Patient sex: M
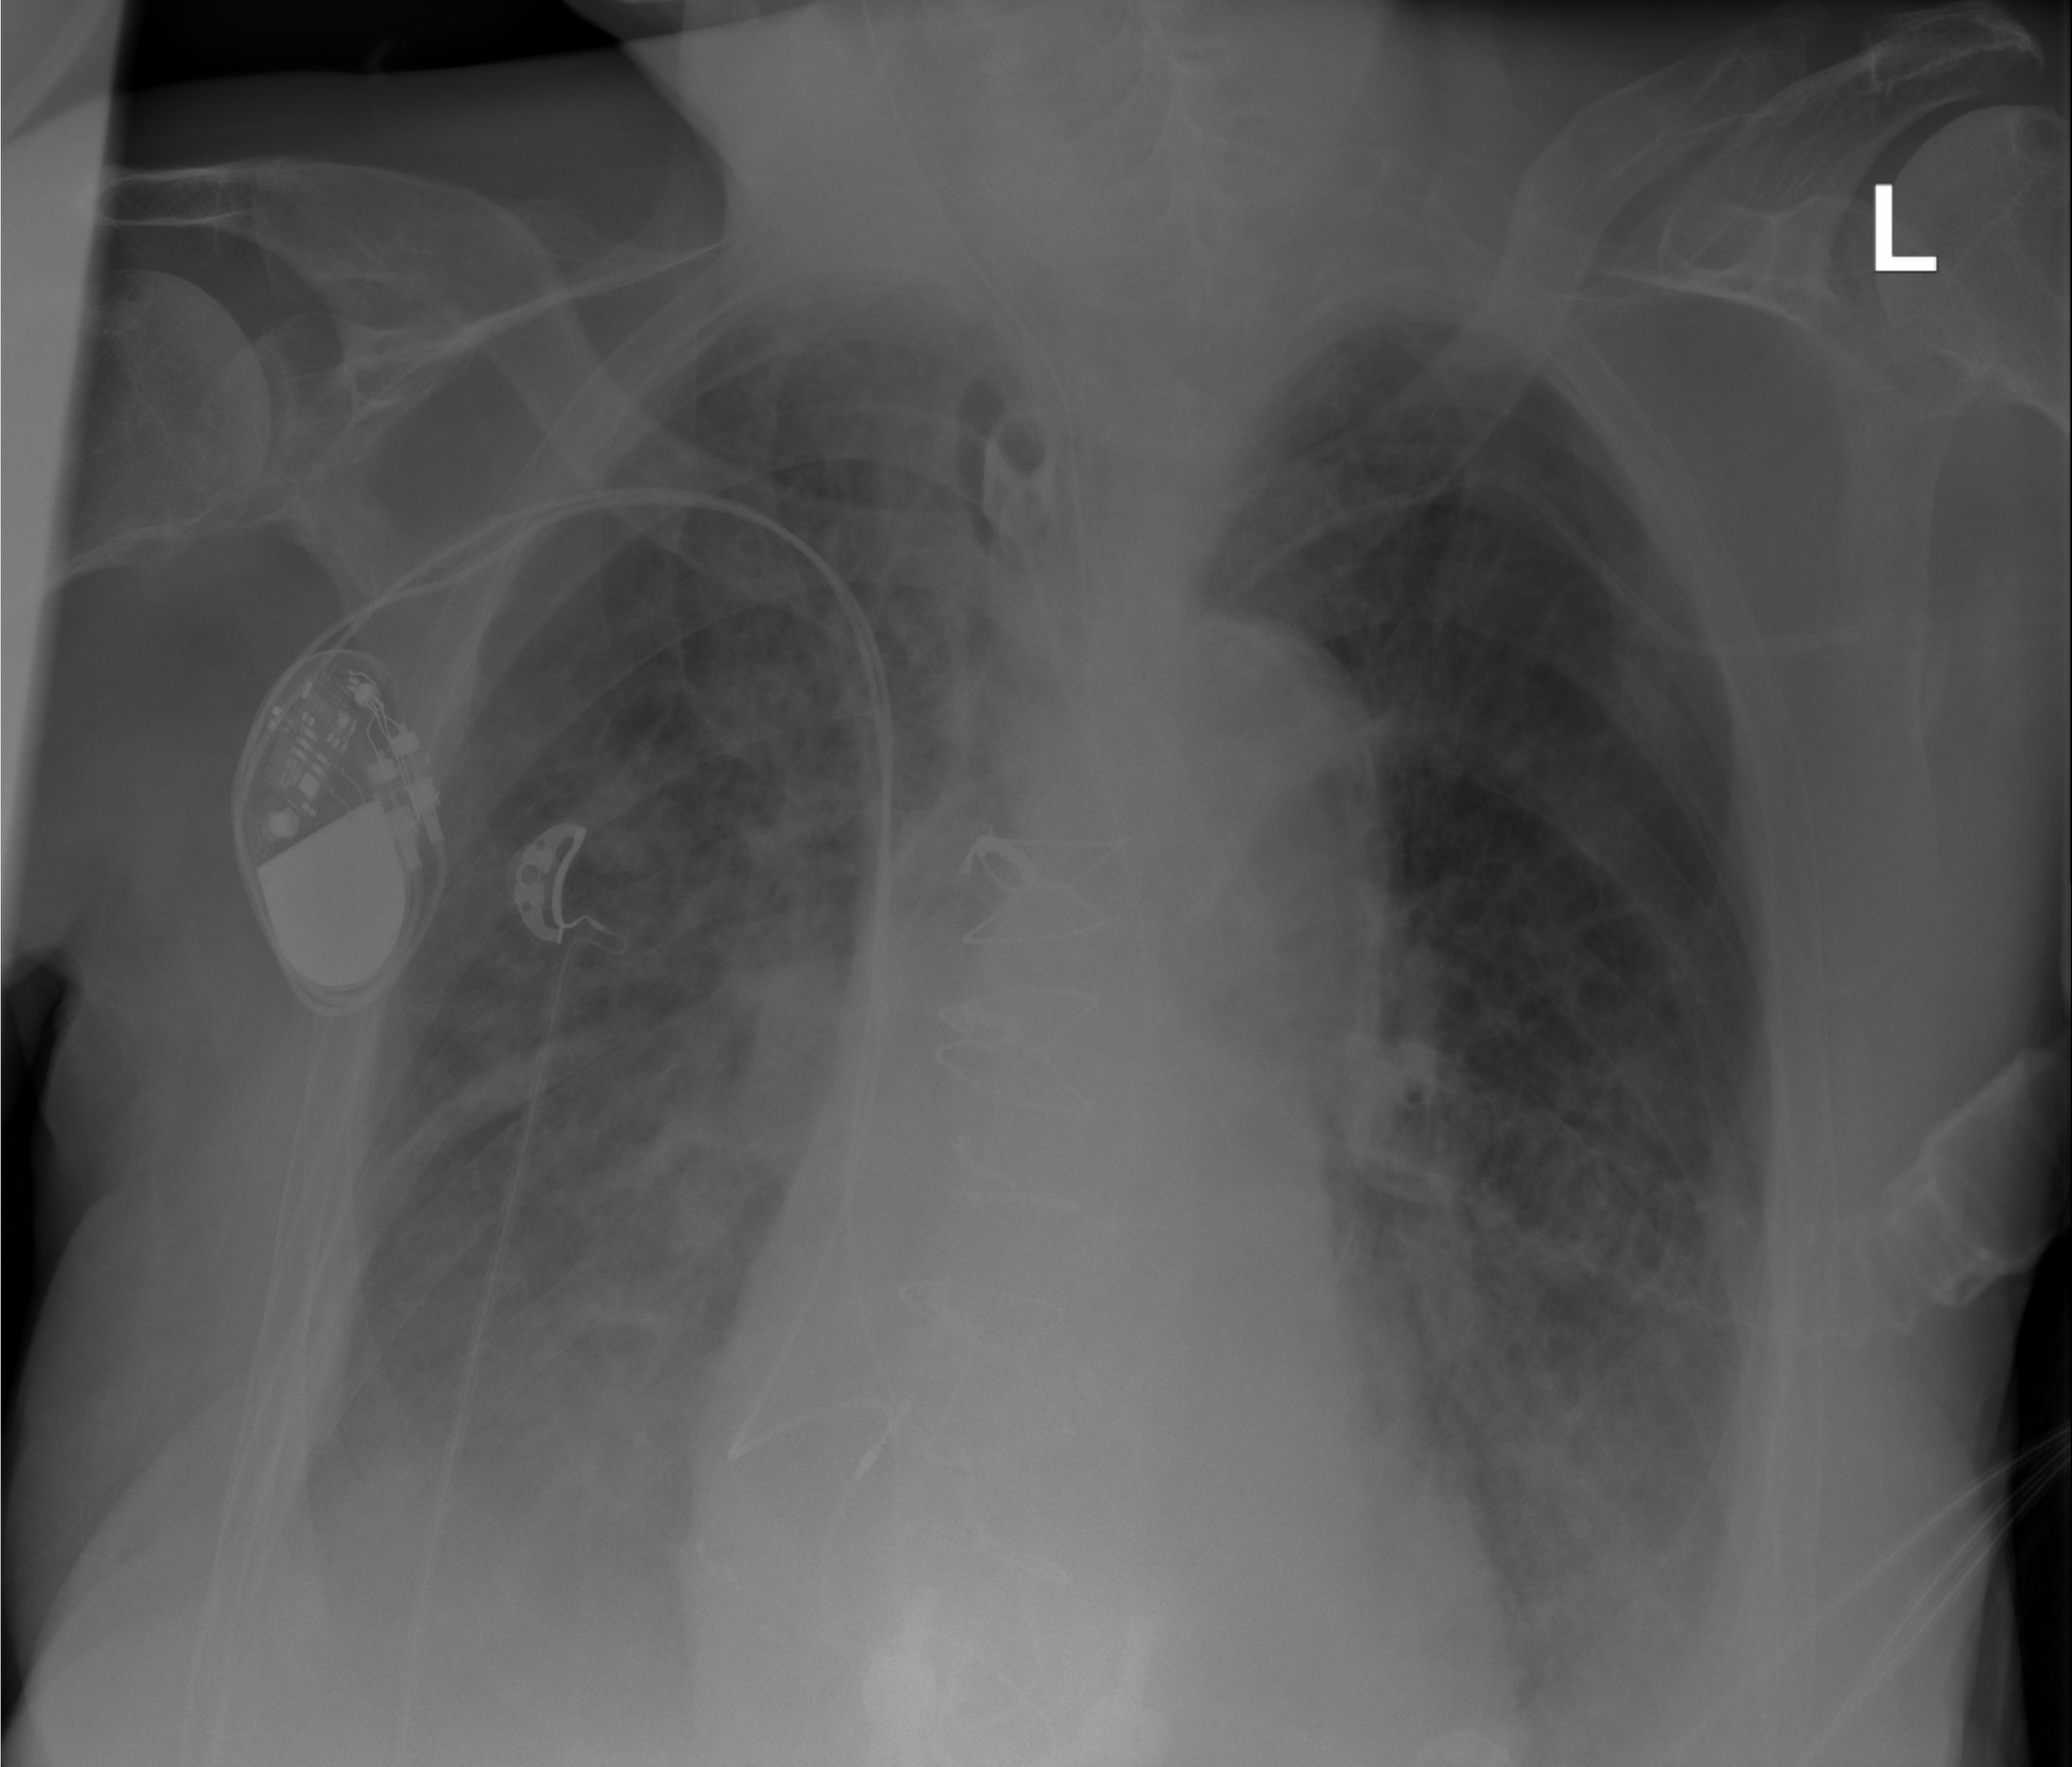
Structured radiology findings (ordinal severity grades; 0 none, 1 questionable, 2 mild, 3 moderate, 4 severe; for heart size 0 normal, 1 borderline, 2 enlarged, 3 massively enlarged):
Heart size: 0
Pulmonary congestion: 2
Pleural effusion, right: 2
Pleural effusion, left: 2
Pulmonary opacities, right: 1
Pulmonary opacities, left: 0
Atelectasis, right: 2
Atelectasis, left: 2